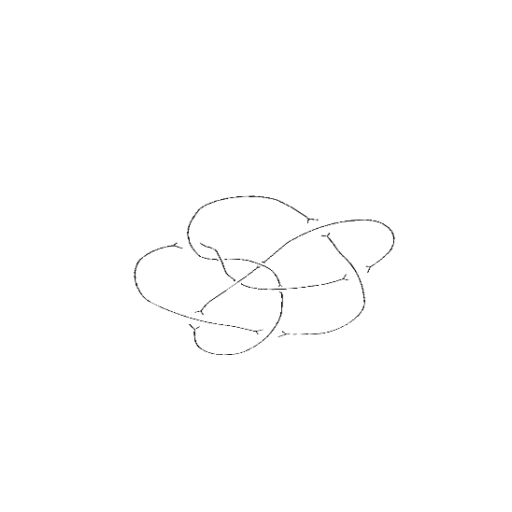
Crossing number: 9